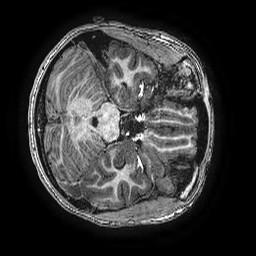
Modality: T1w
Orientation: axial
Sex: female
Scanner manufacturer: ge
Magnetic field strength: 3 T
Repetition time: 0.00766 s
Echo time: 0.003476 s